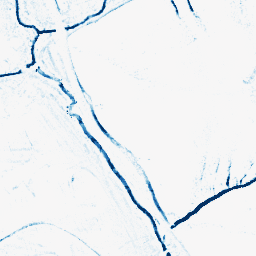
Category: morphological
Decomposition family: morphological_ellipse
Decomposition parameters: operation: closing
width: 5
height: 5
Upsampling method: cubic_catmull_rom
Upsampling parameters: scale: 4
Upsampling scale: 4